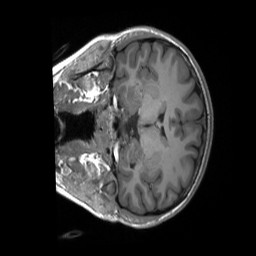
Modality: T1w
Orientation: coronal
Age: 18
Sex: female
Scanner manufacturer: siemens
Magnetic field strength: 3 T
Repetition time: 2.3 s
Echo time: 0.00232 s